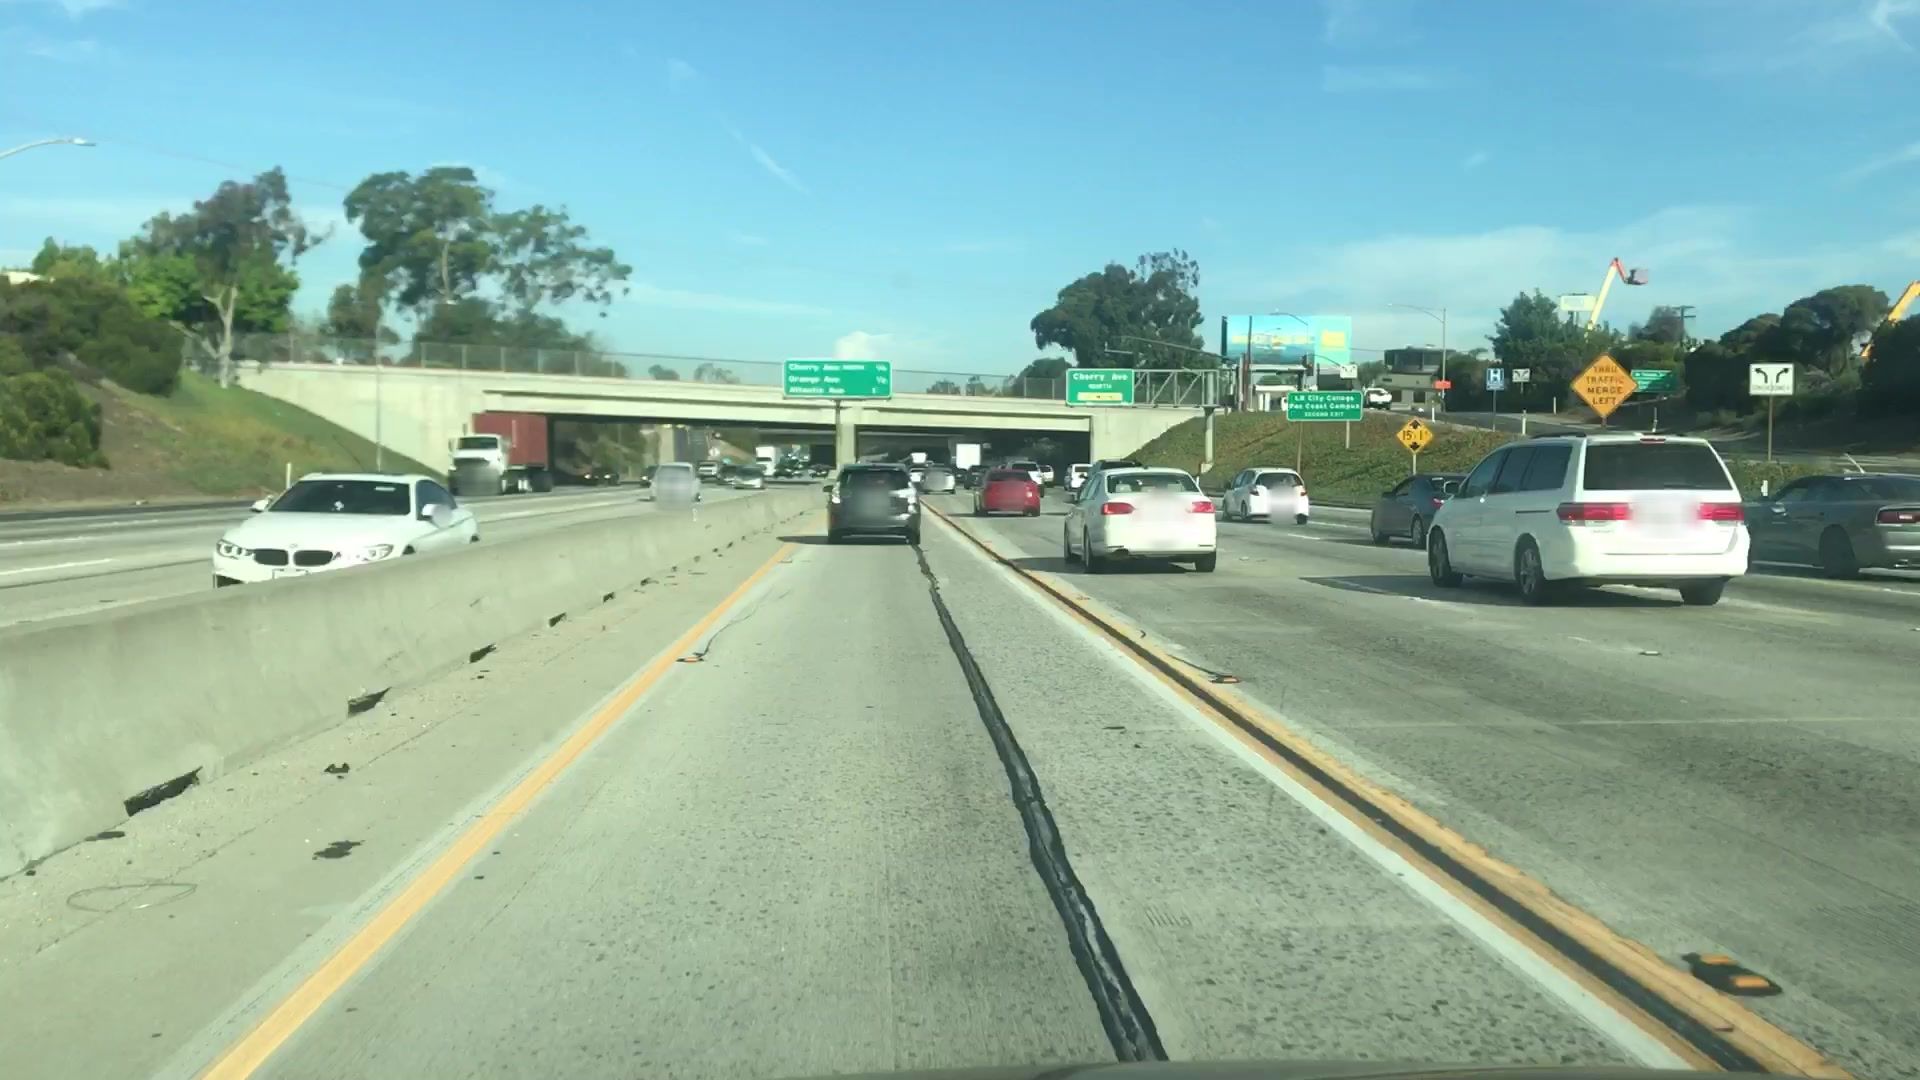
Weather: clear
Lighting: day
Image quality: good
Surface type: railway
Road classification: motorway
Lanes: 6
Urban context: urban centre
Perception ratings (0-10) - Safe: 2.04, Lively: 1.39, Beautiful: 1.35, Boring: 5.55, Depressing: 3.72, Wealthy: 0.62